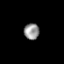
Tissue: prostate
Cell type: T cells
Senescence score: 0.7628
Nuclear area (px): 243
Mean DAPI intensity: 147.802